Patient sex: M
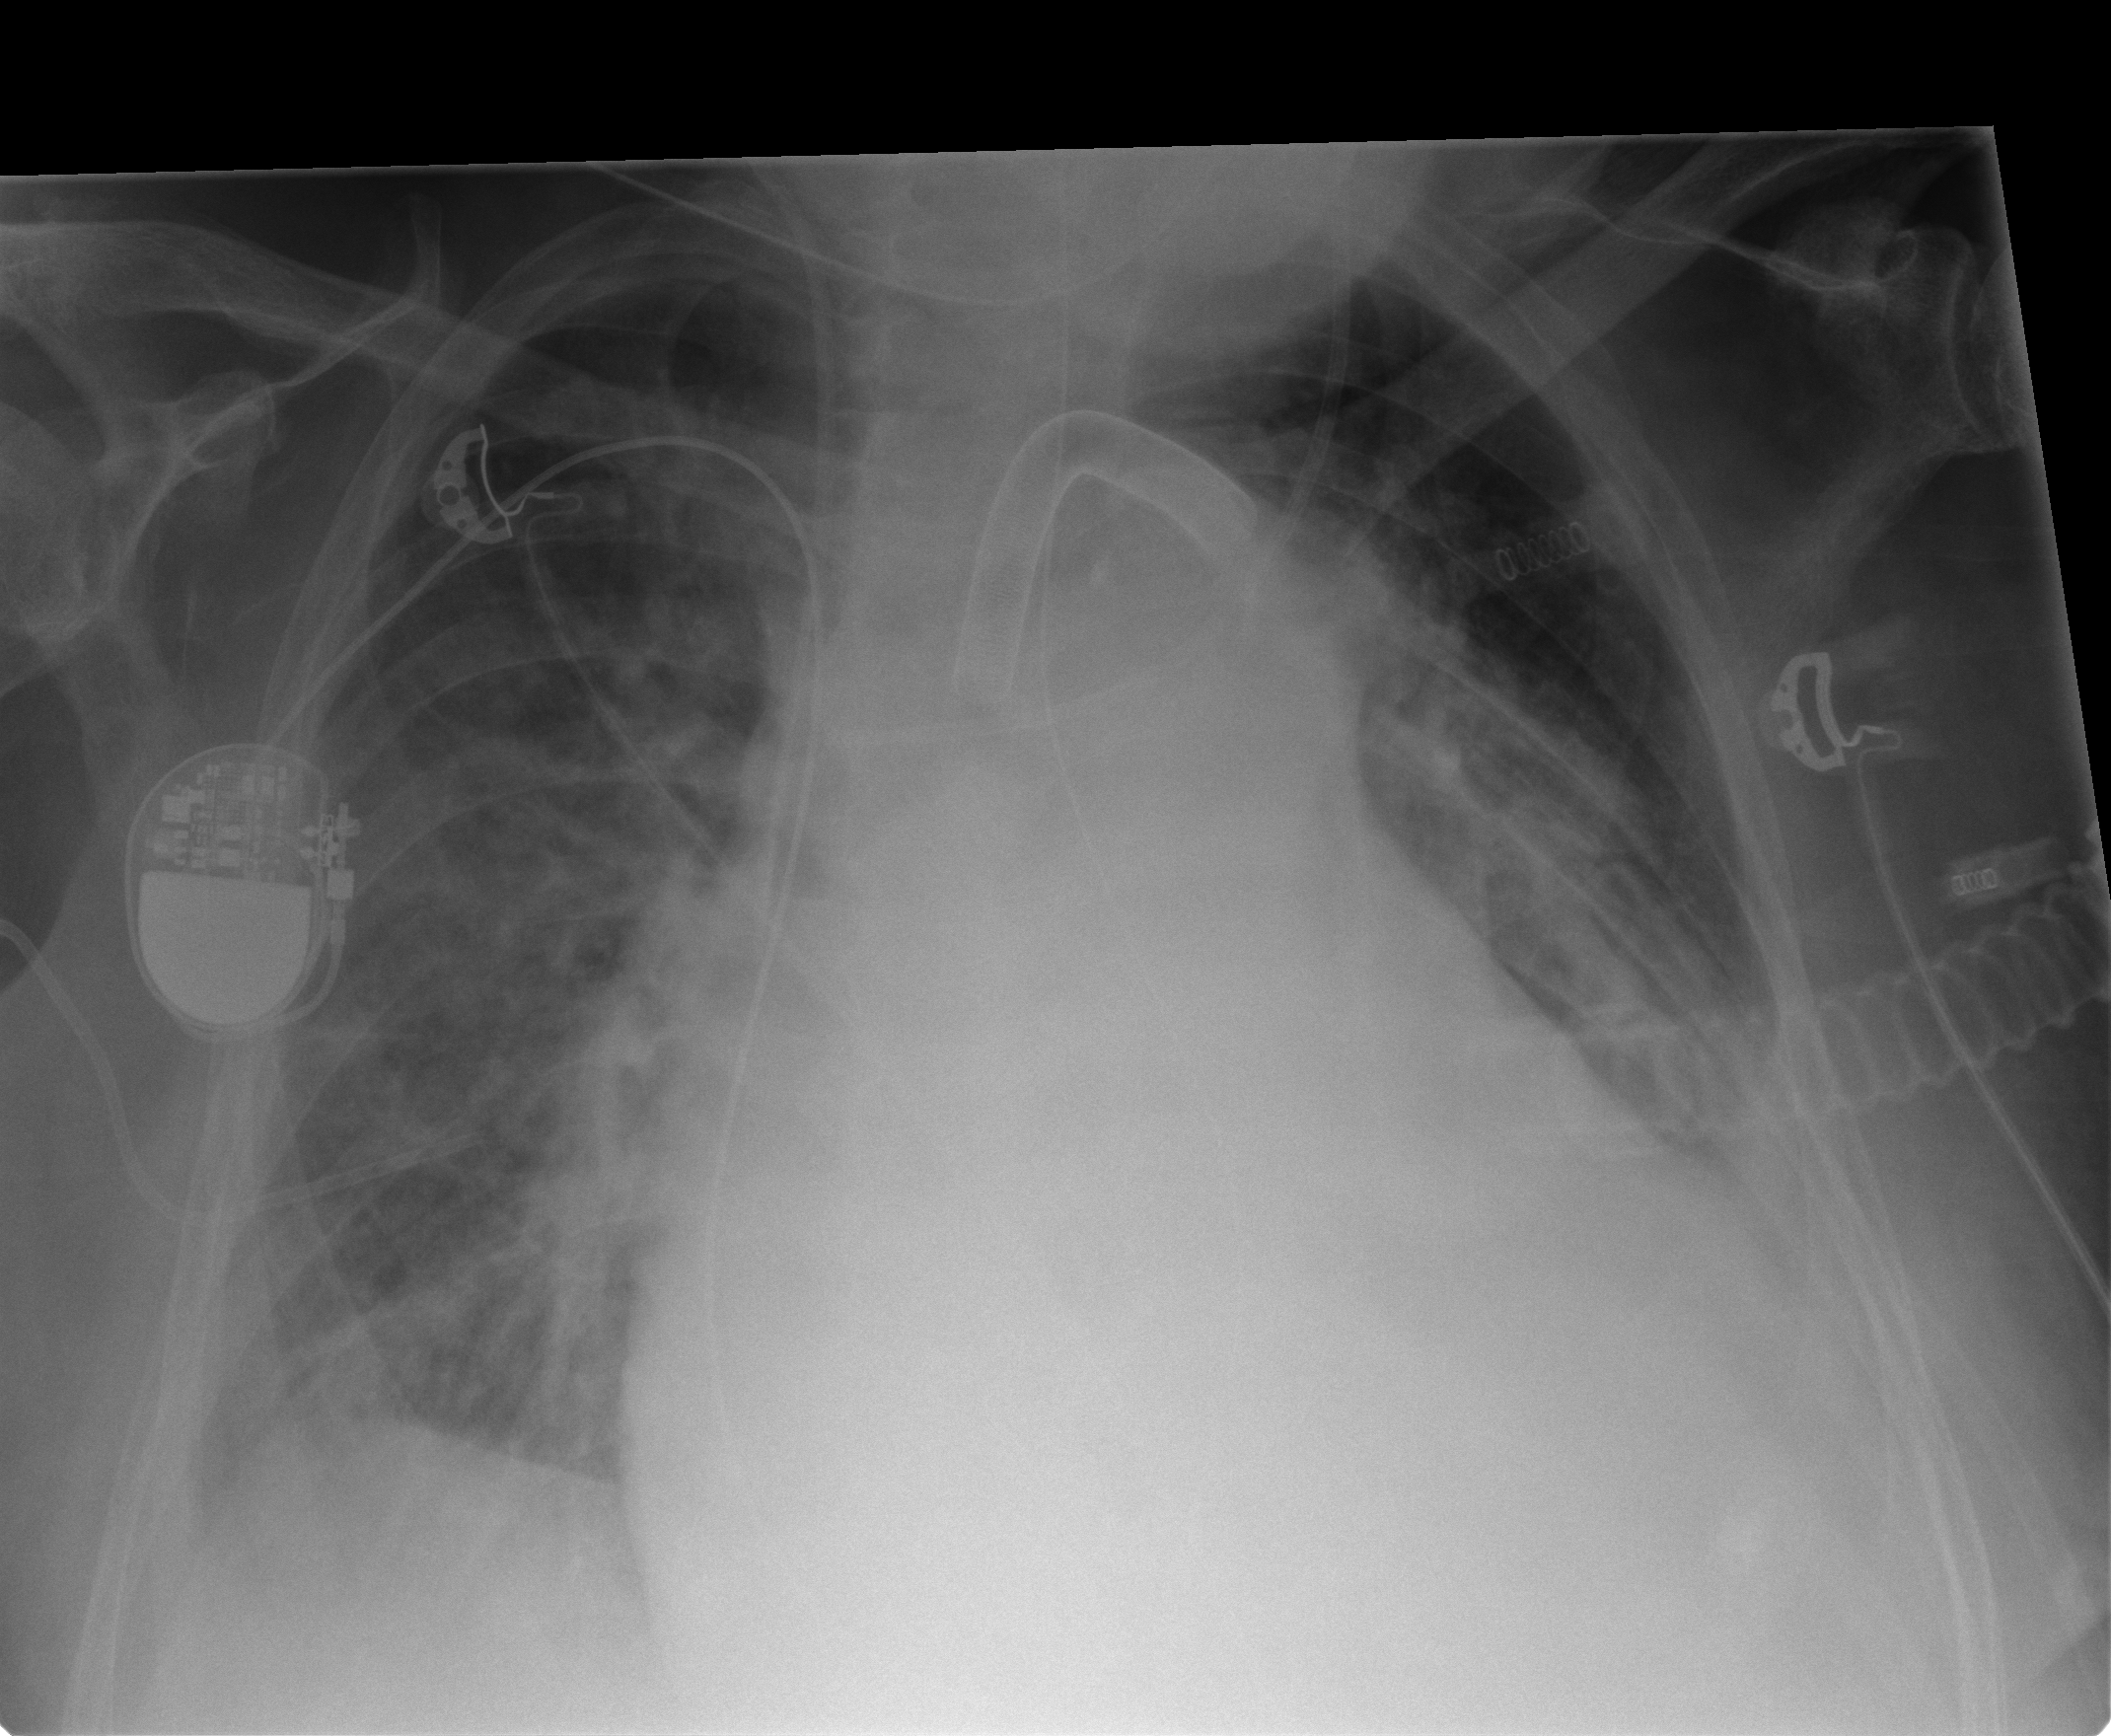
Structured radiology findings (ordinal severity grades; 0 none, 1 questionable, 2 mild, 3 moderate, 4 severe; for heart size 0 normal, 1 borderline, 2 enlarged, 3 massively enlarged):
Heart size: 3
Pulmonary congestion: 2
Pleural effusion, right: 2
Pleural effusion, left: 2
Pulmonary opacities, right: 1
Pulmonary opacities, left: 1
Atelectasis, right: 2
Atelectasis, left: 2